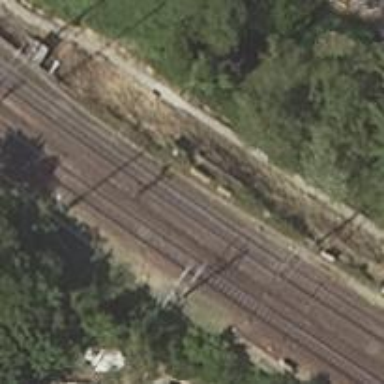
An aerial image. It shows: Railway signal.